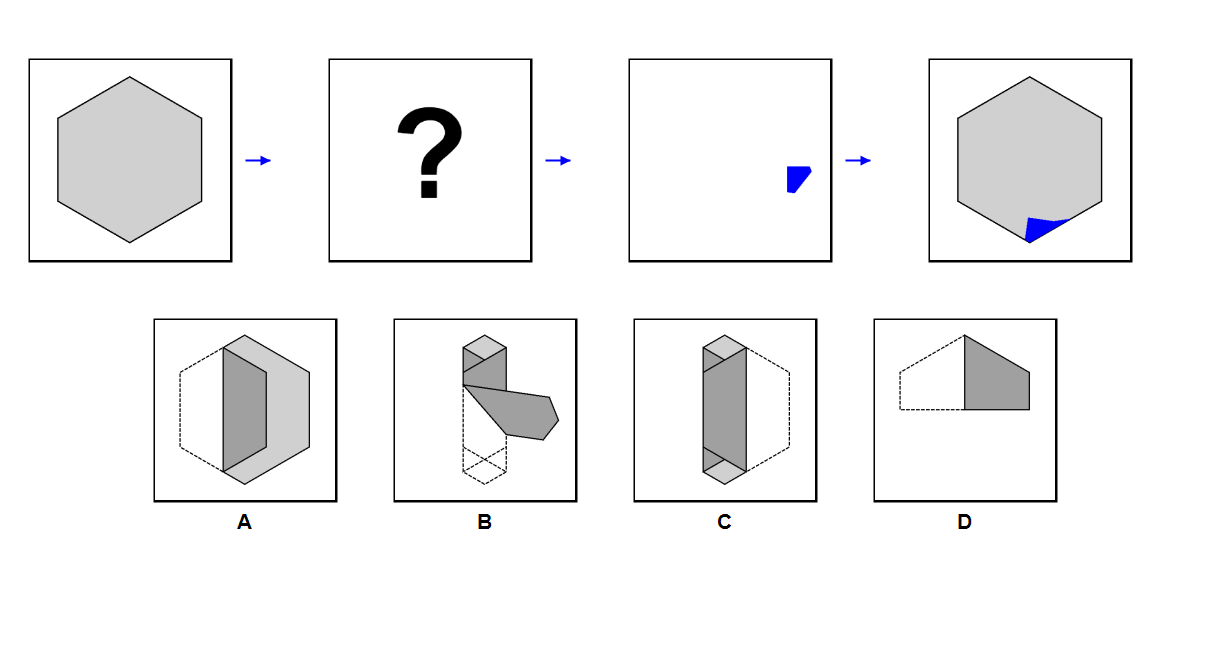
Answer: D